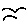
Label: bird